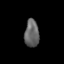
Tissue: lung
Cell type: Others
Senescence score: 0.1531
Nuclear area (px): 392
Mean DAPI intensity: 100.242